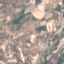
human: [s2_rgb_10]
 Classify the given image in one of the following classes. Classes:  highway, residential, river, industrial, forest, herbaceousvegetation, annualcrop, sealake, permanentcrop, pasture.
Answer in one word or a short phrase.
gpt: PermanentCrop